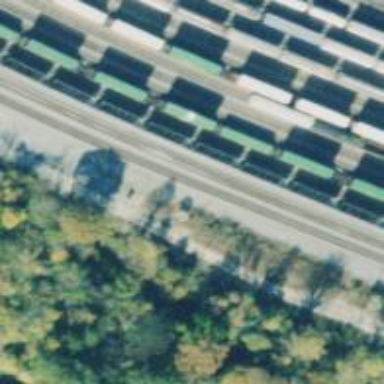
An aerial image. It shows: Railway siding with rails.